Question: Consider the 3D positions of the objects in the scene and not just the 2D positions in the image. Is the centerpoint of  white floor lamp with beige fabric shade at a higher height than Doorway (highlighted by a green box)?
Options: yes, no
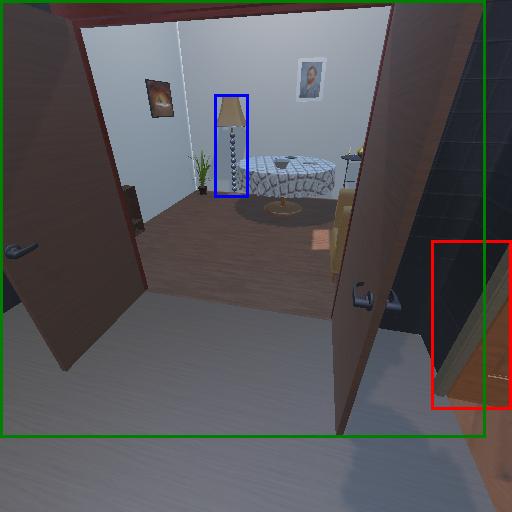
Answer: yes